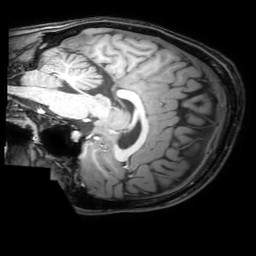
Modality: T1w
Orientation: sagittal
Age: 25
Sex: male
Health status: healthy
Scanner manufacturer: philips
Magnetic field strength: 3 T
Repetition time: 0.0079 s
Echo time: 0.0035 s